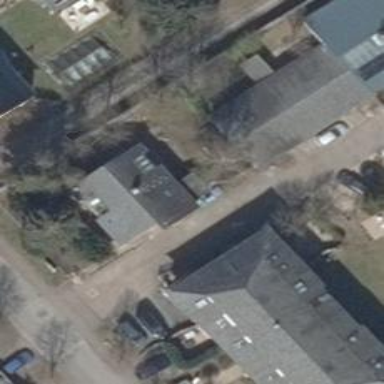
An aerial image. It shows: Simple house.